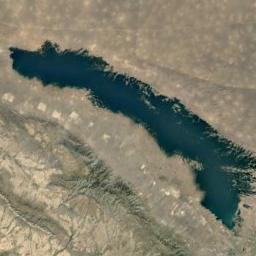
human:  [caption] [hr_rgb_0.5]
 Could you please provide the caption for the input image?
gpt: There are trees near the lake in the picture .

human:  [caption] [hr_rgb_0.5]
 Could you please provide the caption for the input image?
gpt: There is a long strip of blue lake on the tan mountain .

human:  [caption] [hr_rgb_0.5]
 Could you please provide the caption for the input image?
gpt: The ground is uneven around the lake .

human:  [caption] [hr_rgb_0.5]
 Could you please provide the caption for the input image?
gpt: The lake with a border that is not obvious lies in a wasteland and the water is dark blue .

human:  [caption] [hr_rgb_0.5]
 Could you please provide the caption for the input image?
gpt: The lake is in a yellow  desert .